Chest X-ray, AP view. Patient: 65 years old, sex F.
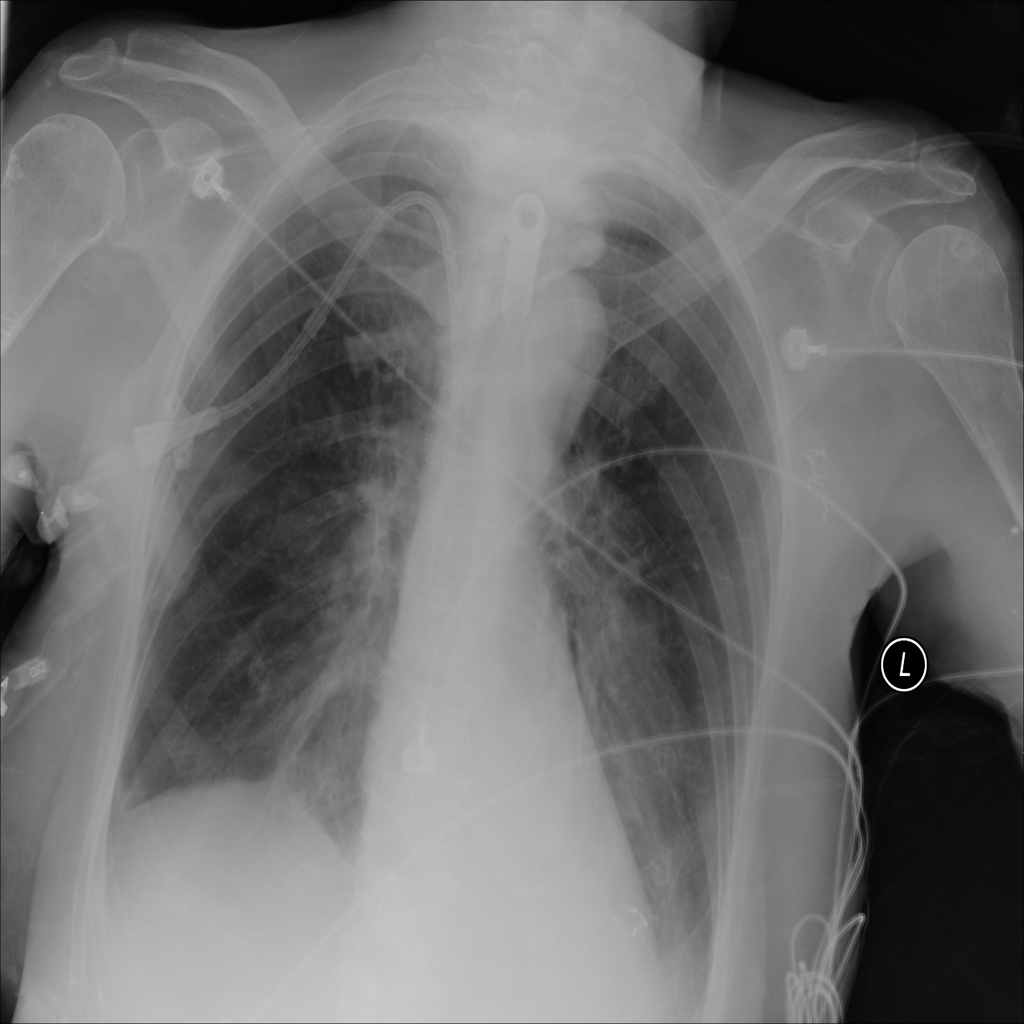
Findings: No Finding